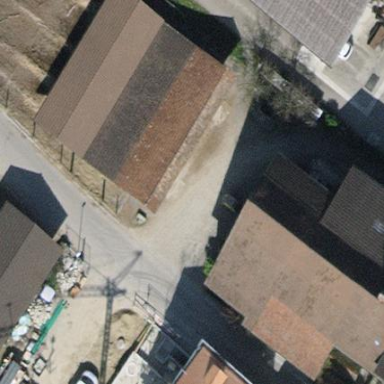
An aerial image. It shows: Shed.